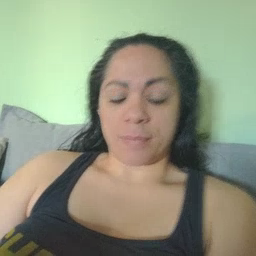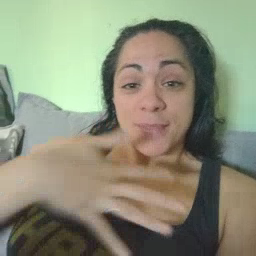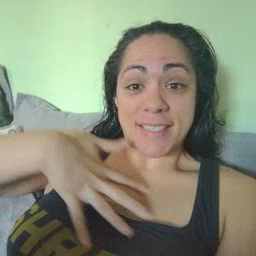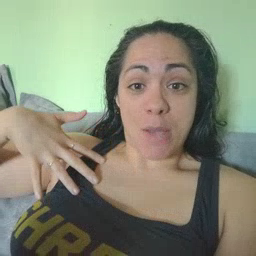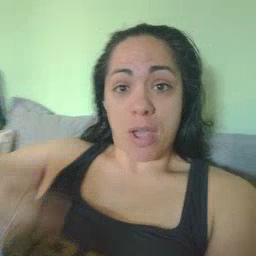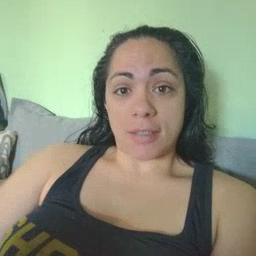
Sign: zebra